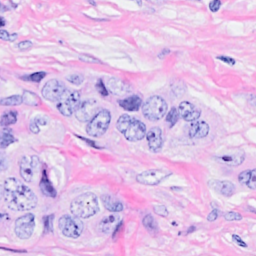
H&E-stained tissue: Breast